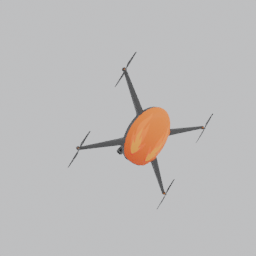
Label: mechanical